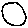
Label: circle